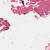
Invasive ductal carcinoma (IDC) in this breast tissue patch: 0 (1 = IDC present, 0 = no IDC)